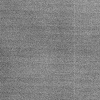
Atmospheric dust classification: dusty